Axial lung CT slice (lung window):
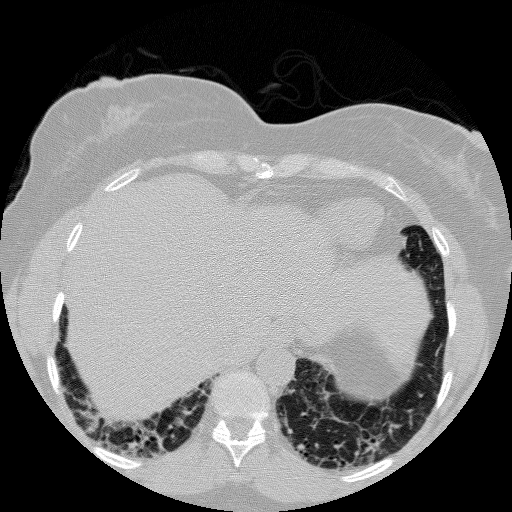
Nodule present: no